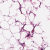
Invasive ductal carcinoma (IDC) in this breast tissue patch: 0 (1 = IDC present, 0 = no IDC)